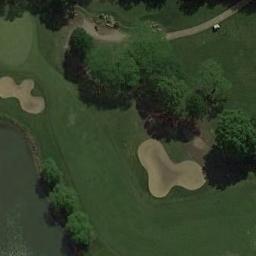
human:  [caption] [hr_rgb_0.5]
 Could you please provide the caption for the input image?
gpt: The golf course has some fairways, Barrier trees and two sandpits and a road goes through the golf course .

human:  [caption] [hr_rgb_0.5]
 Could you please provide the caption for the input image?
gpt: Two similar-sized bunkers next to each other .

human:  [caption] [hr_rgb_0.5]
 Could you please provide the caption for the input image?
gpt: Many trees are near the golf course .

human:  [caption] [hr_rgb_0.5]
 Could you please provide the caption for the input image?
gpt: There are several bunkers and a lake and a path on the large green lawn in the golf course and many trees .

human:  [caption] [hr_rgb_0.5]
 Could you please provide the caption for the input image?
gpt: There are two bunkers on the golf course .